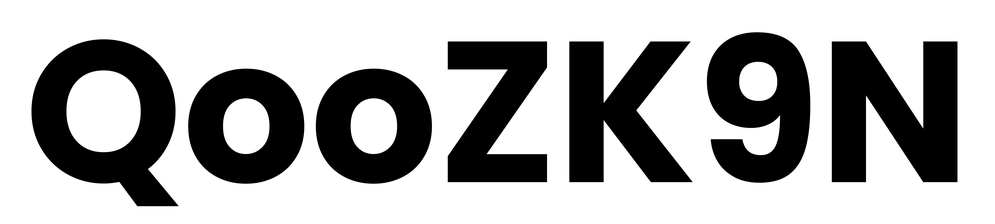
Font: Poppins-Bold